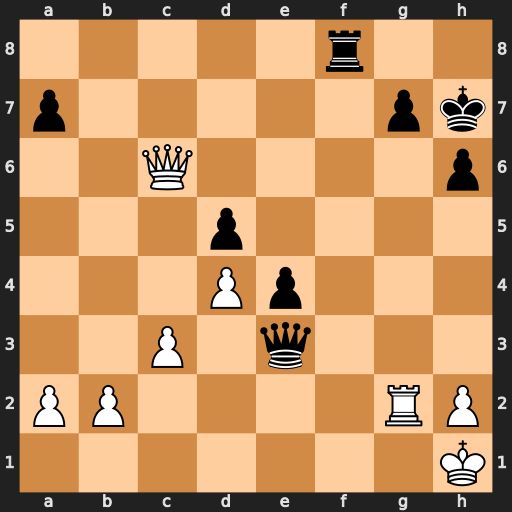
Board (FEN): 5r2/p5pk/2Q4p/3p4/3Pp3/2P1q3/PP4RP/7K
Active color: w
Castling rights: -
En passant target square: -
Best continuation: Qg6+ Kh8 Qxg7#